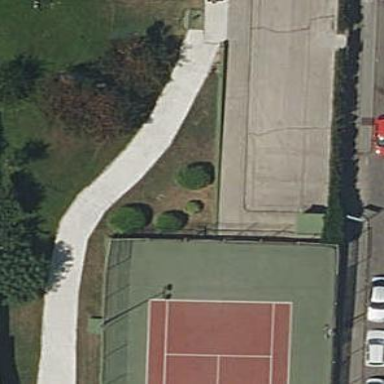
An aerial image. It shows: Tennis court on pitch designated for leisure land.